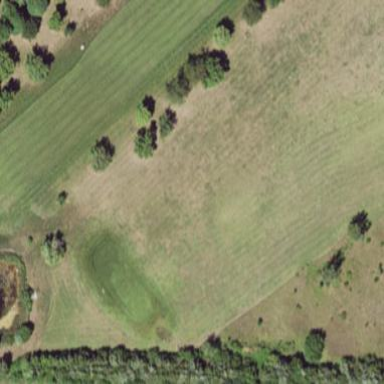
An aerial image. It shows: Grassy area used as driving range for golf.